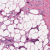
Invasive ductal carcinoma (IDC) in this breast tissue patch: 1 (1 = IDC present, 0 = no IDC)